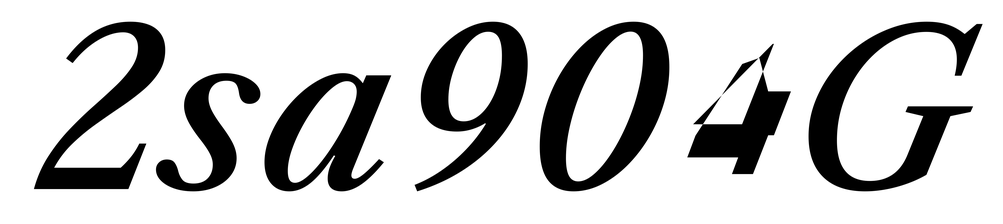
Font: LibreCaslonText-Italic_Medium_Italic